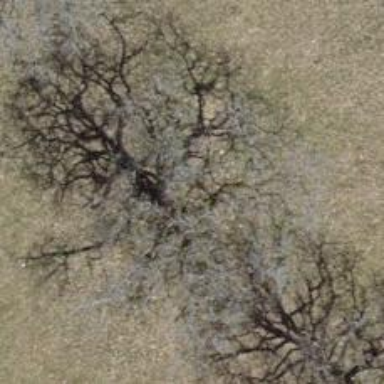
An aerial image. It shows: Single tag "natural: tree."